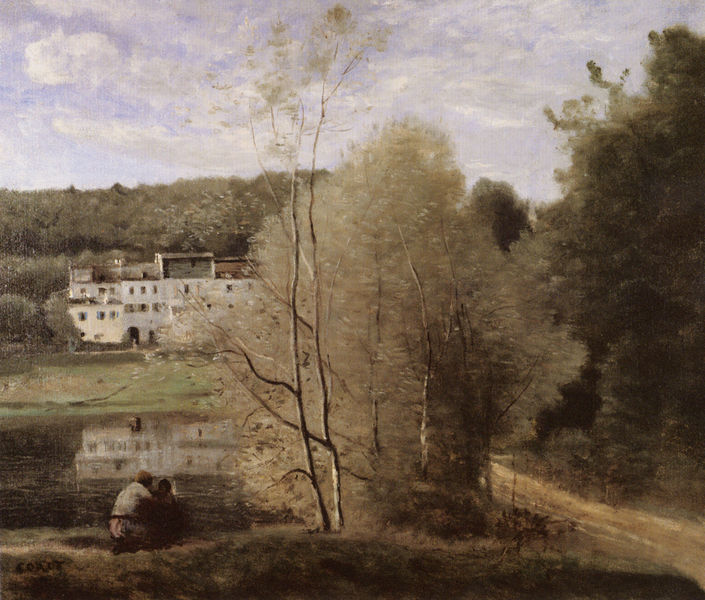
Titel: Ville-d'Avray. L'Étang et les maisons Cabassud, Der Teich und die Cabassud Häuser in Ville-d'Avray
Künstler: Jean Baptiste Camille Corot
Standort: Des Moines (Iowa)
Institution: Art Center
Schlagwörter: baum, berg, blau, blätter, dunkel, gemälde, himmel, laub, mann, schatten, wasser, weiß, wolken, bäume, fluss, grün, landschaft, menschen, ocker, sand, see, sitzen, teich, ufer, äste, braun, fenster, frau, grau, hell, licht, männer, rücken, schwarz, strasse, tür, dach, gebäude, gras, gürtel, haus, park, rasen, rot, schloss, weg, wiese, malerei, mütze, arm, bild, holland, signatur, spiegel, öl, ast, baumstamm, birke, birken, erde, feld, felder, häuser, hügel, natur, spiegelung, stamm, wind, zweige, busch, büsche, gebüsch, gewässer, pfad, sonne, boden, gewand, adel, kind, paar, wald, weiher, rückenansicht, wellen, liebe, ruhe, umarmung, sitz, ort, türen, zwei, feldweg, spuren, hang, dorf, dächer, farbe, hecke, tag, kahl, landstraße, herbst, hof, rast, bank, sepia, böschung, romantik, melancholisch, durchgang, frühling, grass, tor, wei, umarmen, eingang, helligkeit, durchblick, dachfenster, nach 1900, lichtung, hocken, knien, liebespaar, unterholz, anwesen, gut, landhaus, moor, tümpel, liebende, laubbäume, gehöft, grünfläche, einfahrt, etagen, oker, seeufer, balu, brau, herbstlich, frün, wegesrand, corot, wals, angeln, spiegelt, erlen, landgut, dürre äste, kahler baum, menshc, motorschiffchen, pastelfarben, schiffche, segelschiffchen, uferr, ville d'vray, speigelung, wad, zuflucht, bak, barkpank, spiegelungfrau, frühlig